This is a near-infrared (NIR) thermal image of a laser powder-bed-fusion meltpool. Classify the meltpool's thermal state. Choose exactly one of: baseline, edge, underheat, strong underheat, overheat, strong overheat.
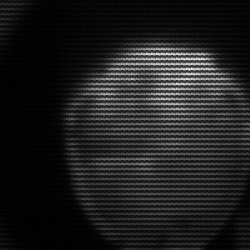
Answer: edge